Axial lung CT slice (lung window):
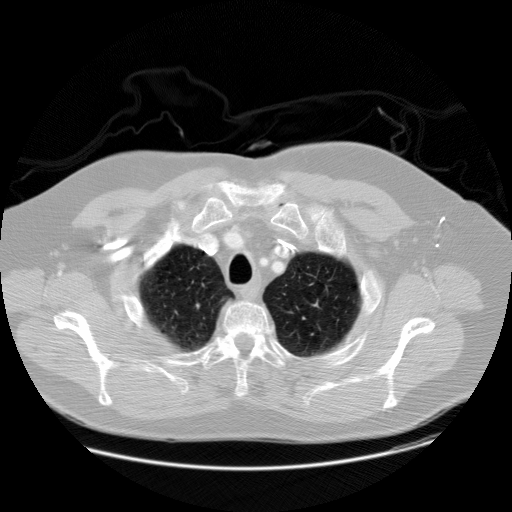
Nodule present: no